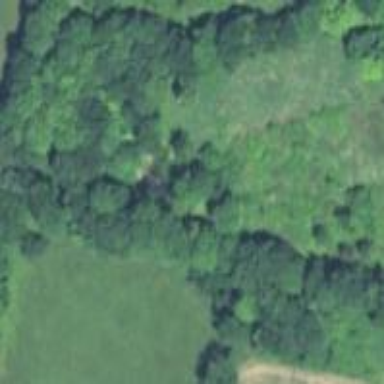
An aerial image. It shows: Beautiful woodland area.